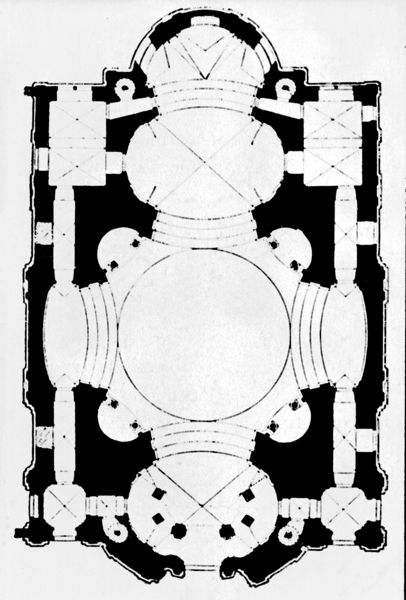
Titel: St. Laurentius (Grundriss)
Künstler: Johann Lukas von Hildebrandt
Standort: Gabel
Institution: Kirche Sankt Laurentius
Schlagwörter: weiß, fenster, grau, mitte, pfeiler, raum, schwarz, skizze, symbol, säule, säulen, tür, zeichnung, anlage, gebäude, schloss, weg, ornament, alt, wand, architektur, barock, kirche, krone, rokoko, kreis, oval, rund, garten, bogen, italien, mauer, formen, linien, saal, kuppel, treppe, treppen, symmetrie, stufen, tor, aufsicht, rechtecke, bögen, punkte, wände, eingang, gang, tusche, umgang, gewölbe, eckig, bayern, kirch, kloster, kreuz, rechteck, türme, palast, stern, dom, symmetrisch, druck, schnitt, schwarz-weiß, kreise, räume, altar, kathedrale, rom, halbrund, ecken, portal, mittel, kreuzgewölbe, mauern, apsis, chor, plan, lilien, quadrat, sakral, bau, basilika, grundriss, öffnungen, bramante, kriche, vorraum, zentralbau, gänge, atrium, aula, tempietto, erdgeschoss, saalkirche, halbbogen, nebenräume, gartenhaus, rohrschach, thronsaal, borromini, rorschach, außenwand, archtitektur, kreurippengewölbe, kirchengrundriss, tchechien, sallkirche, gebäudegrundriss